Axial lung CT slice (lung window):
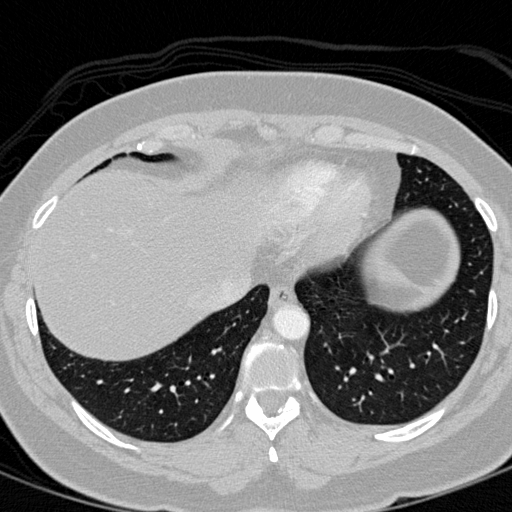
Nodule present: no